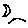
Label: moon